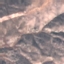
Land use / land cover: HerbaceousVegetation